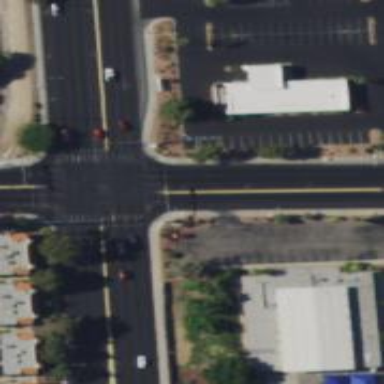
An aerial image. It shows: Solid stop line on the road marking.